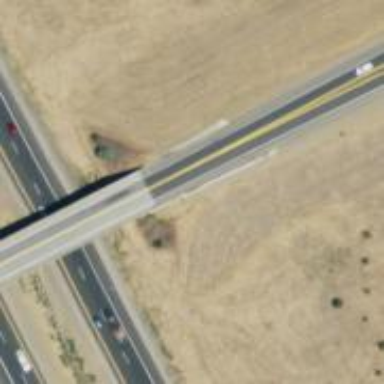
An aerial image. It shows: Asphalt trunk highway.